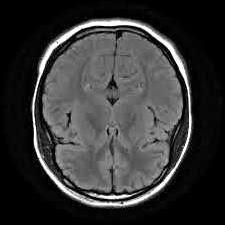
Label: notumor